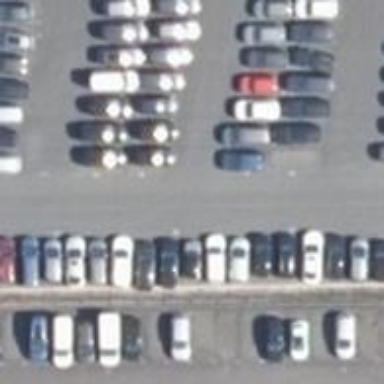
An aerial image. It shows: Road serving as parking aisle.